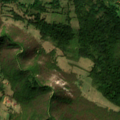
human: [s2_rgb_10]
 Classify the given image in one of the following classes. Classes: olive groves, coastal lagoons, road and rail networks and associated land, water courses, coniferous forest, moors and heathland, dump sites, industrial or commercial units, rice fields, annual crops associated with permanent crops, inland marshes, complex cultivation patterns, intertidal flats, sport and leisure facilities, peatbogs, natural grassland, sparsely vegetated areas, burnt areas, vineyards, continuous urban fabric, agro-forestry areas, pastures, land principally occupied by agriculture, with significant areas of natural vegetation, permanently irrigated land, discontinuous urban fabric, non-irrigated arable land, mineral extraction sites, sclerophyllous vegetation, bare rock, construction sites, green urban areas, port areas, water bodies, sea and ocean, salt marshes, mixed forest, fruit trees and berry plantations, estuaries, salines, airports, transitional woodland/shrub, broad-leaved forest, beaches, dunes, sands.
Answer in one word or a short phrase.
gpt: complex cultivation patterns, land principally occupied by agriculture, with significant areas of natural vegetation, broad-leaved forest